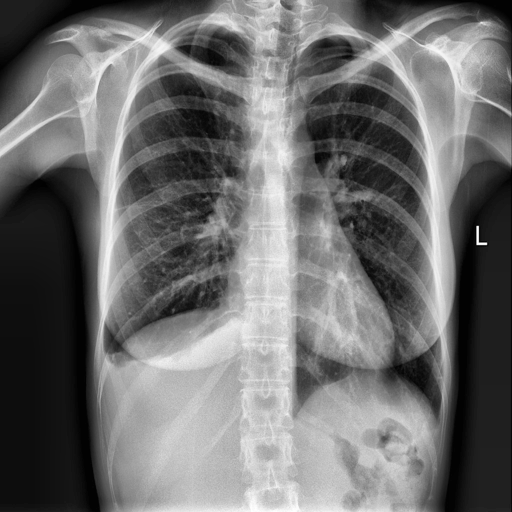
Finding: NORMAL